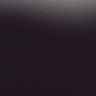
Metastatic tissue present: no